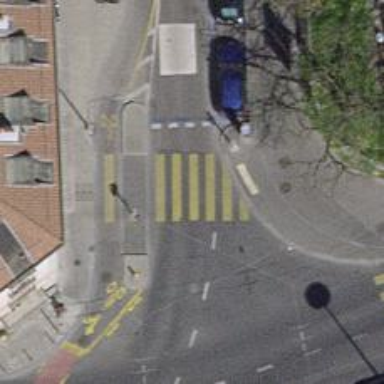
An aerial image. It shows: Road crossing with traffic signals.